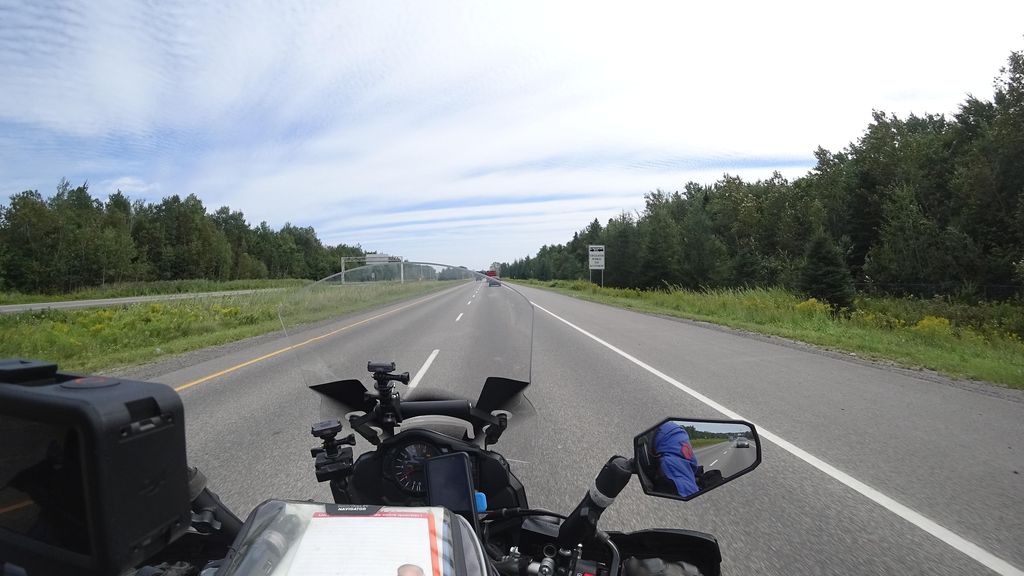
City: quebec_city